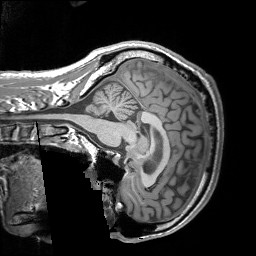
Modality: T1w
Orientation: sagittal
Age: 26
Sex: male
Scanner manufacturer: siemens
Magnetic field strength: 3 T
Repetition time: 1.9 s
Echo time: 0.00252 s